Question: I need to create a polymorphic relationship between Entity2, Entity1 and Types.
the relationship between event and Types is easy to do, but tou have a problem in the relationship between Entity2 and Types, because it is a many-to-many relation.

'''
class CreateTypesTable extends Migration {
public function up()
{
Schema::create('types', function(Blueprint $table) {
$table->increments('id');
$table->integer('typeable_id');
$table->string('typeable_type', 20);
$table->string('name', 20);
$table->text('description')->nullable();
});
}
}
class Entity1 extends Eloquent {
public function type()
{
return $this->morphMany('App\Models\Type', 'typeable');
}
}
class Type extends Eloquent {
public function typeable()
{
return $this->morphTo();
}
}
'''
as the relationship between types and Entitys2 is many to many, do not know how to create, because it takes a pivot table.
'''
class Entity2 extends Eloquent {
public function types()
{
// return $this->morphMany('App\Models\Type', 'typeable');
}
}
'''
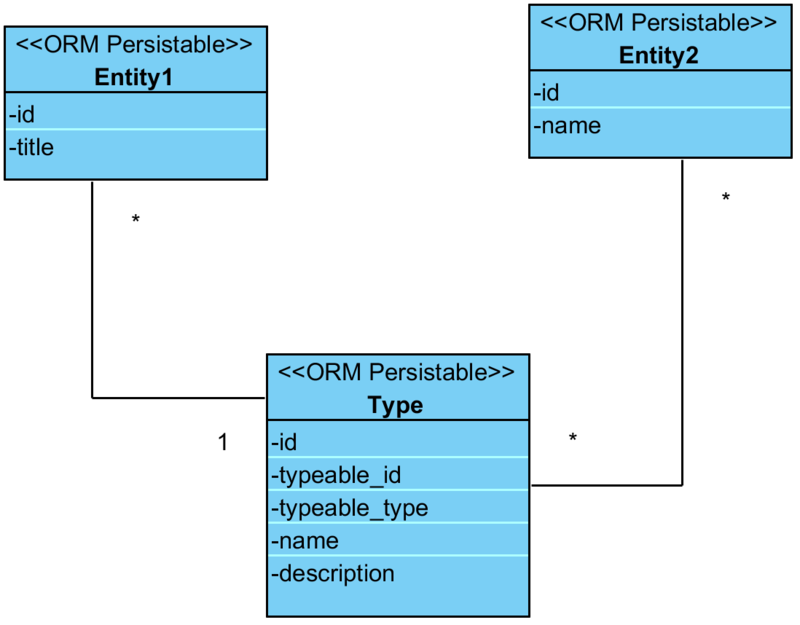
Answer: You need to use another polymorphic method for a many-to-many relationship: <URL> and where you pass the related model as a parameter.